Question: I'm creating a program in Excel that gets the highest and lowest numbers. I get the highest number but the lowest number stays always at 0. Please help me what I'm doing wrong.
This is the screenshot of the numbers I'm using:

This is the Code I created:
'''
Sub Code()
Dim i As Integer
Dim max, min As Long
For i = 1 To 10
If Cells(i, 1).Value < min Then
min = Cells(i, 1).Value
End If
If Cells(i, 1).Value > max Then
max = Cells(i, 1).Value
End If
Next i
Cells(3, 4).Value = min
Cells(4, 4).Value = max
End Sub
'''
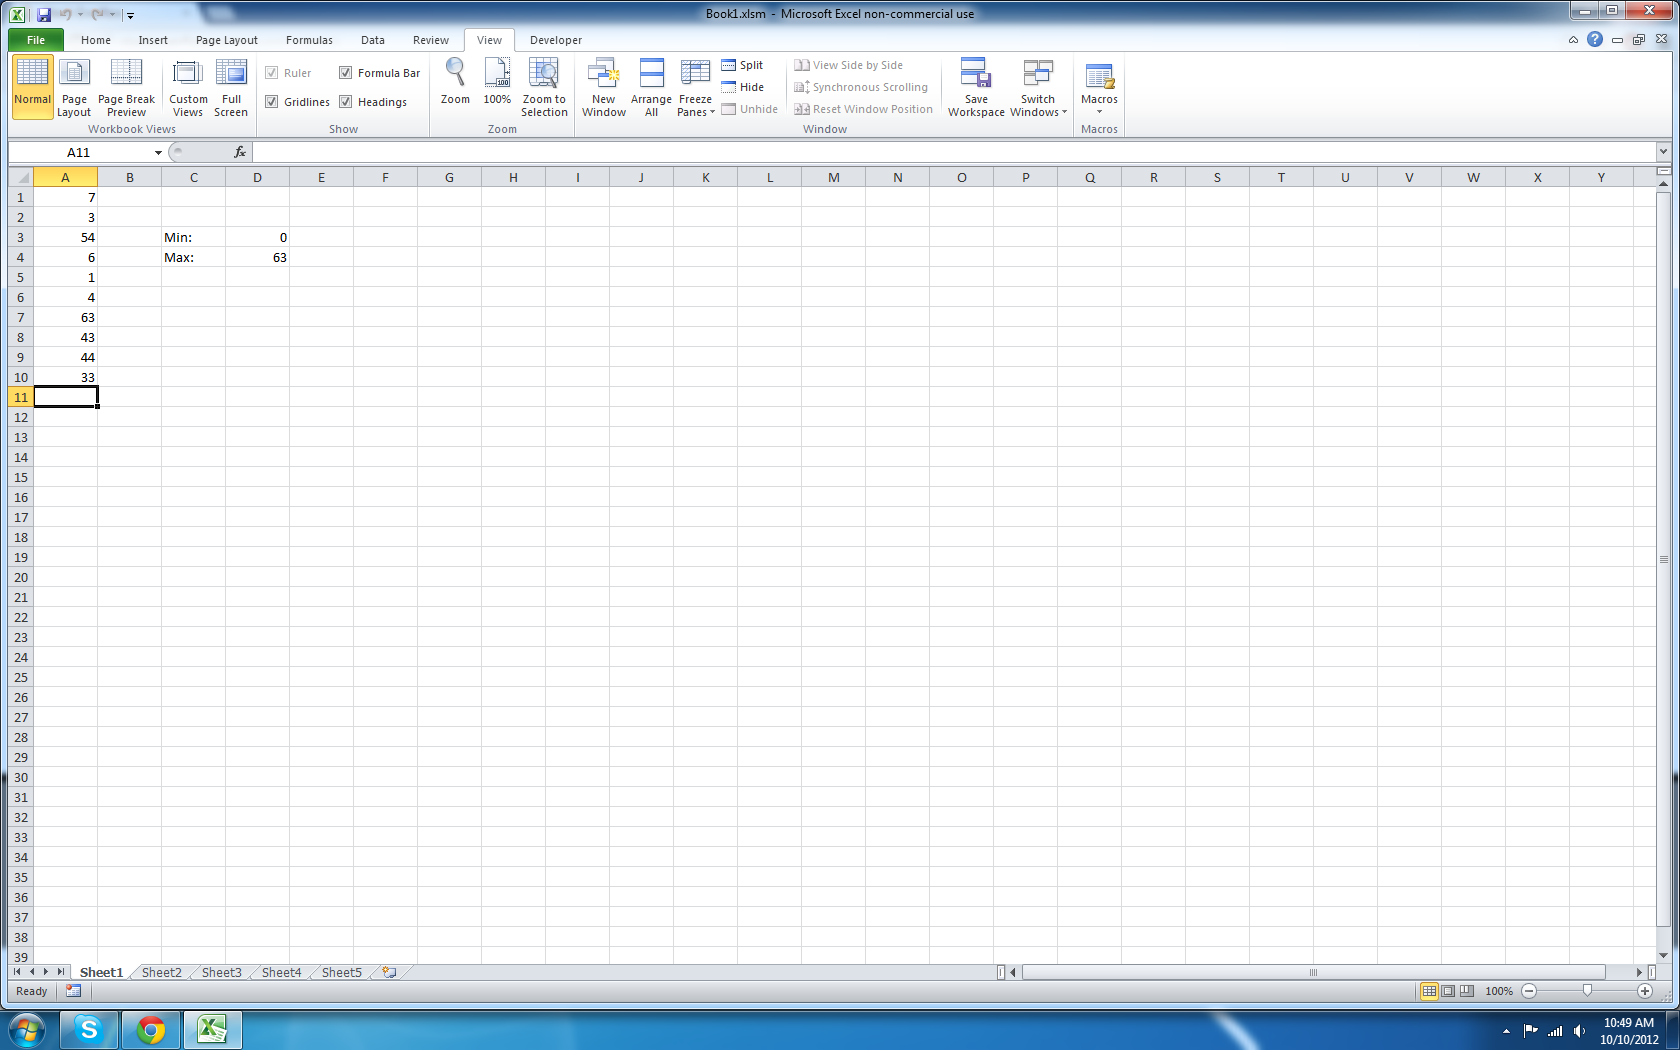
Answer: Your 'min' variable is defaulted to 0 when it is declared. Therefore, since none of your values are negative, the 'min' variable will remain zero (none of the values are ever less than it). The 'If...Then' statement below will never be true:
'''
If Cells(i, 1).Value < min Then
min = Cells(i, 1).Value
End If
'''
You have two options to fix this:
1. Initialize the variable as a high number such as 999
2. Read in the value in the first cell and set it as min's starting point